九年级 · 度量几何学
如图, 在 $\triangle \mathrm{ABC}, \angle \mathrm{BAC}=90^{\circ}, \mathrm{AB}=\mathrm{AC}=4$, 以点 $C$ 为中心, 把 $\triangle \mathrm{ABC}$ 逆时针旋转 $45^{\circ}$, 得到 $\triangle A^{\prime} B^{\prime} C$,则图中阴影部分的面积为

( )

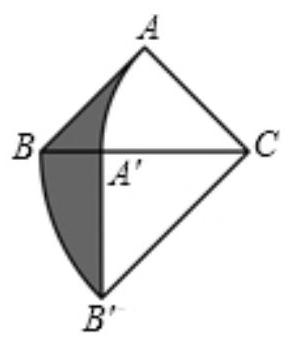
A. 2
B. $2 \pi$
C. 4
D. $4 \pi$

答案: B
解析: 【分析】

本题考查了旋转的性质, 三角形面积, 扇形面积公式的应用.

根据阴影部分的面积是(扇形 $C B B^{\prime}$ 的面积 $-\triangle C A^{\prime} B^{\prime}$ 的面积 $)+\left(\triangle A B C\right.$ 的面积一扇形 $C A A^{\prime}$ 的面积 $)$, 代入数值解答即可.

【解答】

解: :在 $\triangle A B C$ 中, $\angle B A C=90^{\circ}, A B=A C=4$,

$\therefore B C=\sqrt{A B^{2}+A C^{2}}=4 \sqrt{2}, \angle A C B=\angle A^{\prime} C B^{\prime}=45^{\circ}$,

$\therefore$ 阴影部分的面积 $=\frac{45 \pi \cdot(4 \sqrt{2})^{2}}{360}-\frac{1}{2} \times 4 \times 4+\frac{1}{2} \times 4 \times 4-\frac{45 \pi \cdot 4^{2}}{360}=2 \pi$,

故选: $B$.